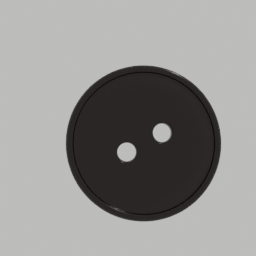
Label: people